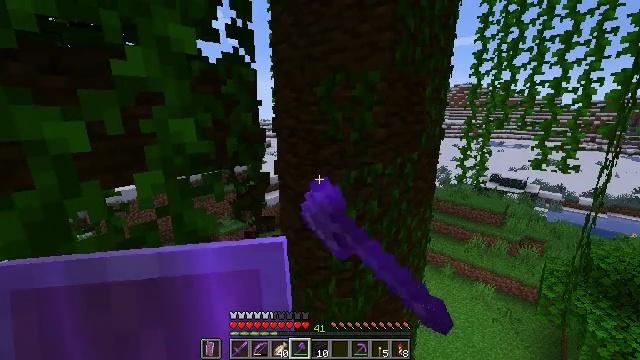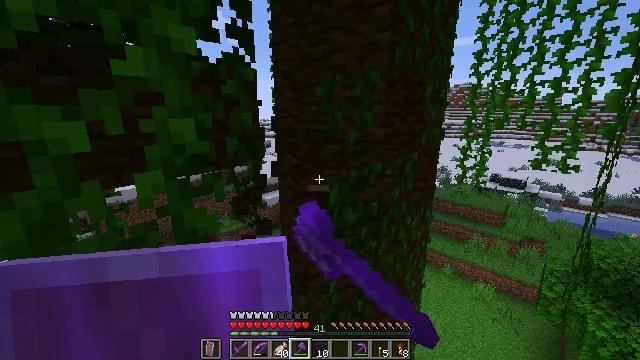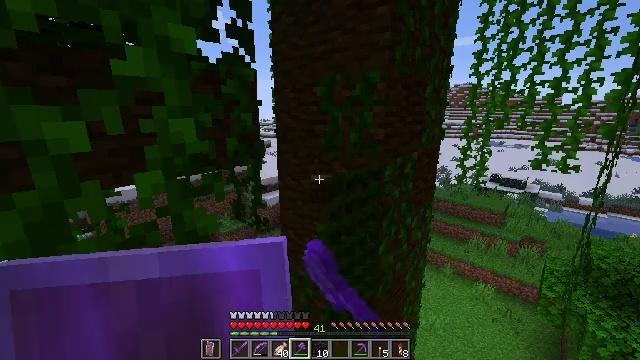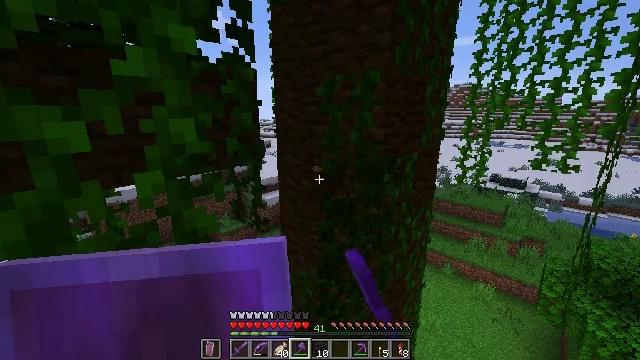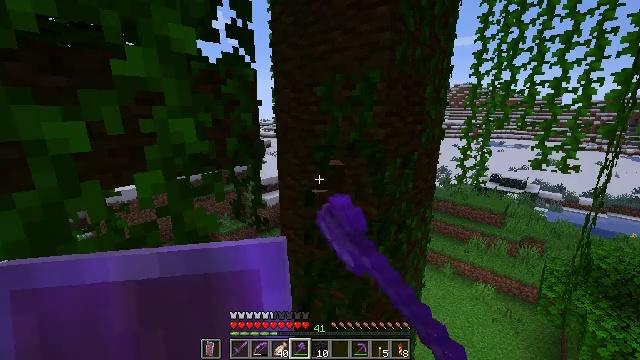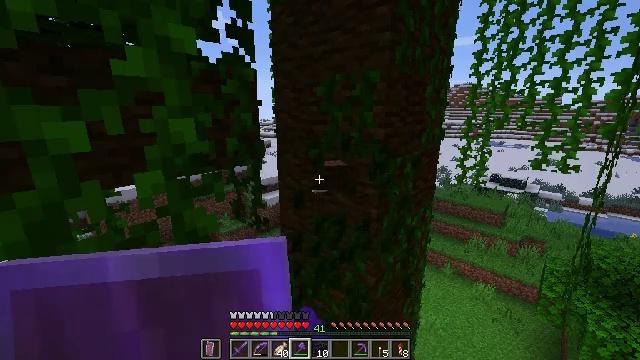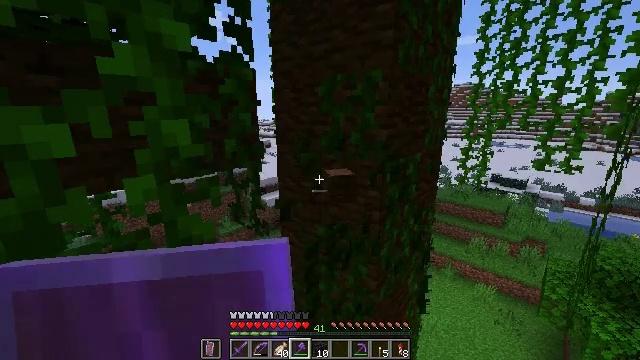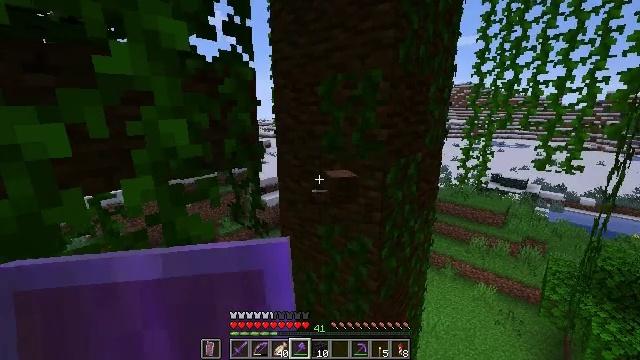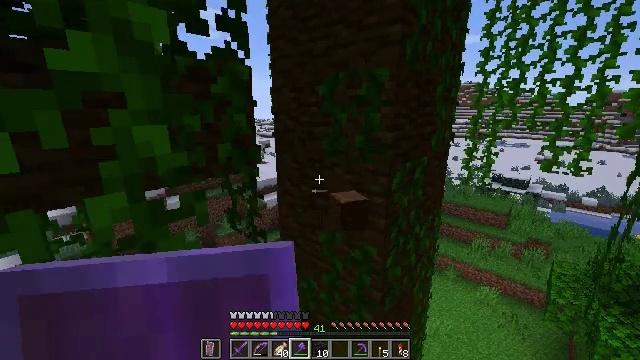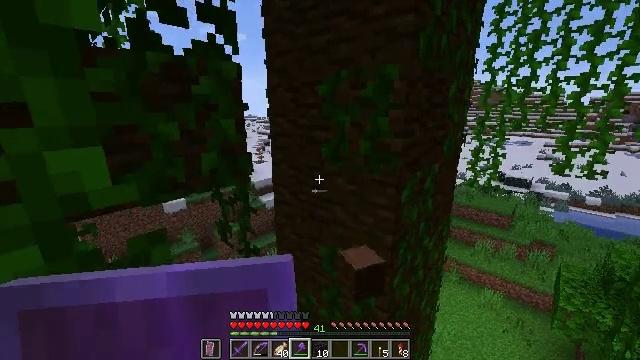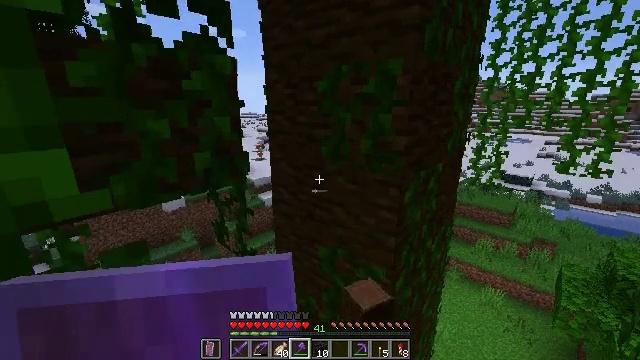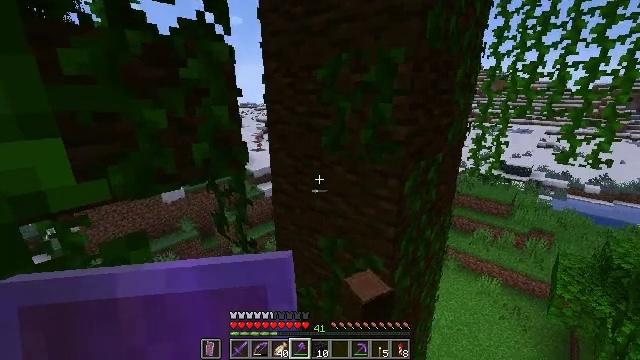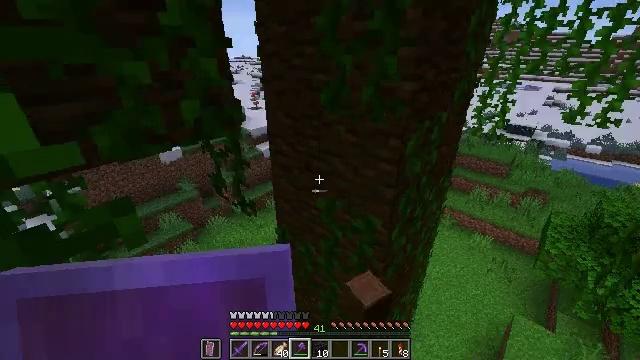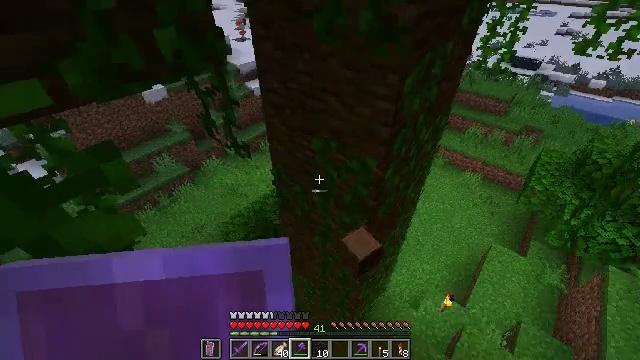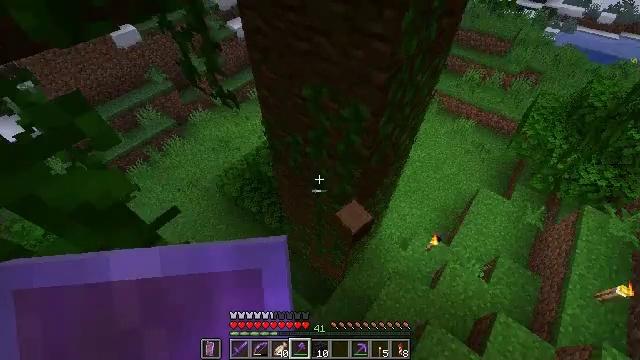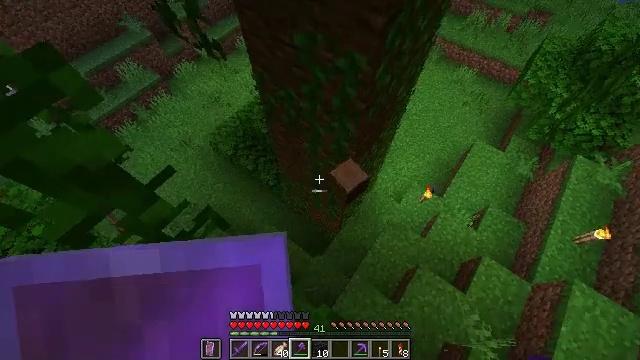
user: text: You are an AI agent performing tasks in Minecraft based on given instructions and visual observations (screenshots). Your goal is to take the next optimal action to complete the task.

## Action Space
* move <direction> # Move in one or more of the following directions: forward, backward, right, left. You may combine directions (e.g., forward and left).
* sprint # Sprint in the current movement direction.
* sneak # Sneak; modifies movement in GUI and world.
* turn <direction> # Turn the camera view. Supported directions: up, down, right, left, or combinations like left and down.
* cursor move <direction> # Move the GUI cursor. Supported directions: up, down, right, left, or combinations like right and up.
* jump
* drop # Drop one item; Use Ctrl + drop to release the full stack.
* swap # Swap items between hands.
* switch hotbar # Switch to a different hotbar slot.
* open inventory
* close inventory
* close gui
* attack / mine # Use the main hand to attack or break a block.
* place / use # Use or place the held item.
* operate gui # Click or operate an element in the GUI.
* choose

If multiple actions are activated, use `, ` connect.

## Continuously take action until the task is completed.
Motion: motion action
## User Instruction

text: Remove and gather vines.
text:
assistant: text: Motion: attack / mine
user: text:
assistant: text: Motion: attack / mine
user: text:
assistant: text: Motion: attack / mine
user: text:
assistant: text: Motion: no_op
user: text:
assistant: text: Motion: no_op
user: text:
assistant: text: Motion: move forward
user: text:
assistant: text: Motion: move forward
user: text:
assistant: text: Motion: move forward
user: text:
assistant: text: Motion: move forward
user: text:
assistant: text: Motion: no_op
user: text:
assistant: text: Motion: turn down
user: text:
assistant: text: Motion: turn down
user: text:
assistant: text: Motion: turn right and down
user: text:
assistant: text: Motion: turn right and down
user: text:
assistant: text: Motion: turn right and down
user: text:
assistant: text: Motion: turn down
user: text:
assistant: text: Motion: turn down
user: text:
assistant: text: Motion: no_op
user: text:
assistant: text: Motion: no_op
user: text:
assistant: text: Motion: no_op
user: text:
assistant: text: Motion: no_op
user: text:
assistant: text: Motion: no_op
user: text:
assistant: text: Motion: no_op
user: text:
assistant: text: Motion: no_op
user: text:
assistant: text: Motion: no_op
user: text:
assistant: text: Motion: no_op
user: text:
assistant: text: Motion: move back
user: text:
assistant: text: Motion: move back
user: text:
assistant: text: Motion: turn right and up
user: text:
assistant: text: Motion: turn right and up